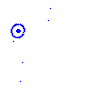
Particle: proton